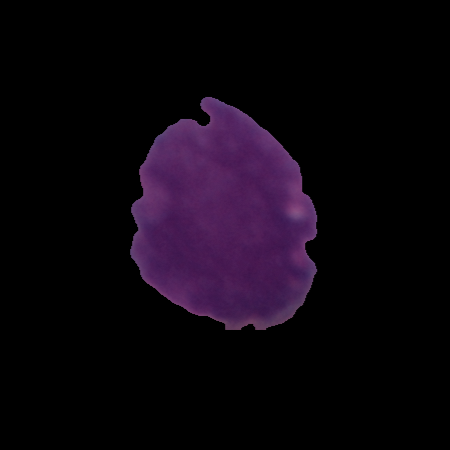
Label: cancer